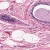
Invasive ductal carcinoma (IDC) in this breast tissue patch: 0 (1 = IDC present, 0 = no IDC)